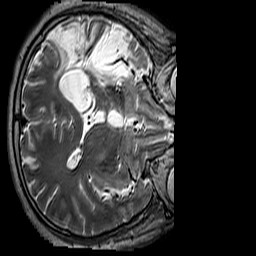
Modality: T2w
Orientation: axial
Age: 50
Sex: male
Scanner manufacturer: siemens
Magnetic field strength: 3 T
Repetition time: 3.2 s
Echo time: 0.212 s